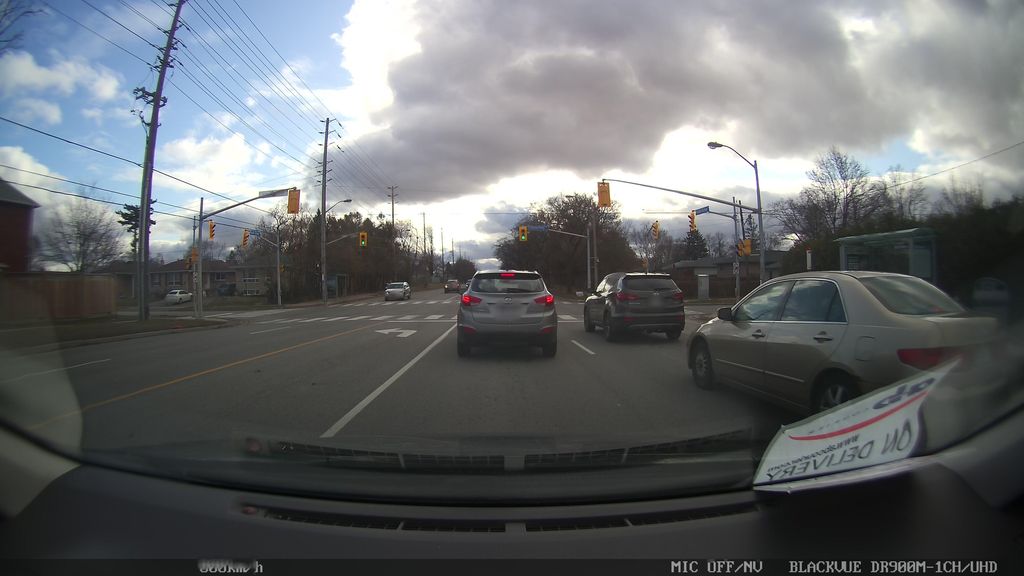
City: toronto